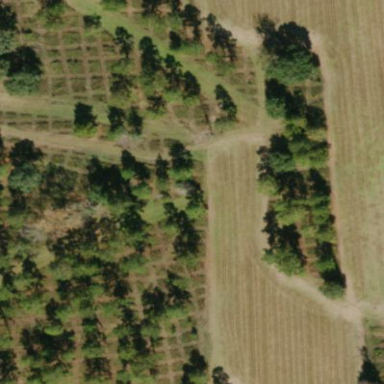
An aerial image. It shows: Orchard.